Chest X-ray:
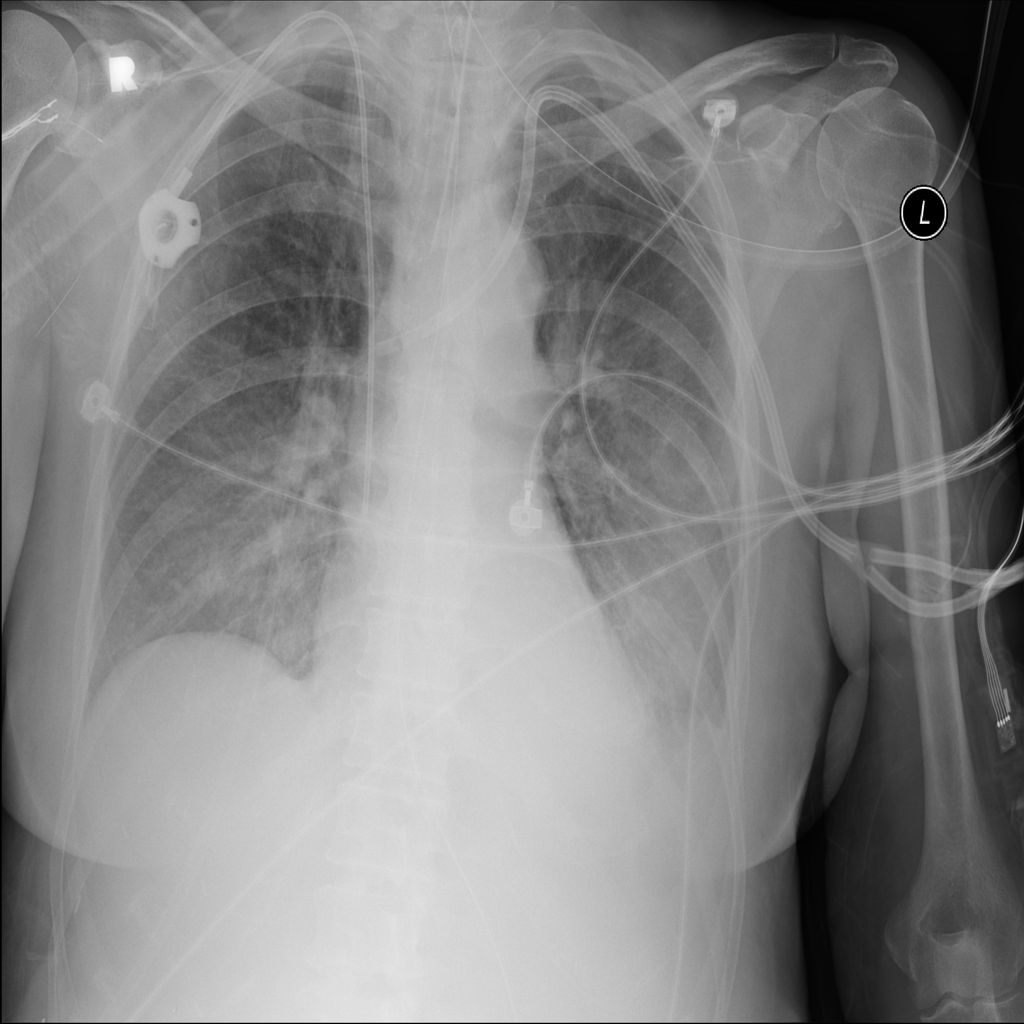
Findings: Consolidation, Effusion
No abnormal finding: no